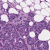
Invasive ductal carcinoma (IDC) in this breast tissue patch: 1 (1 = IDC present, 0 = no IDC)